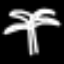
Label: palm tree